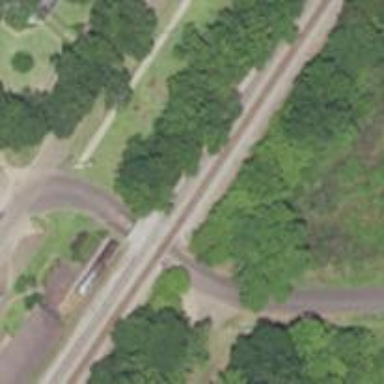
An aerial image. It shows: Railway bridge over siding rail track.